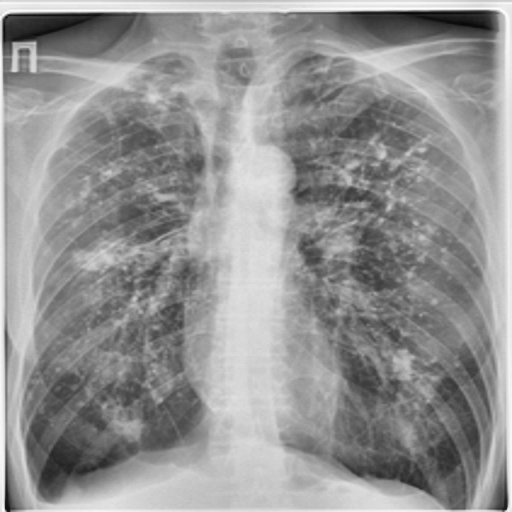
Finding: TUBERCULOSIS